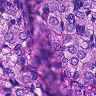
Metastatic tissue present: yes